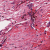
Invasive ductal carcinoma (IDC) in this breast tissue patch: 0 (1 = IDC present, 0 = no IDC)